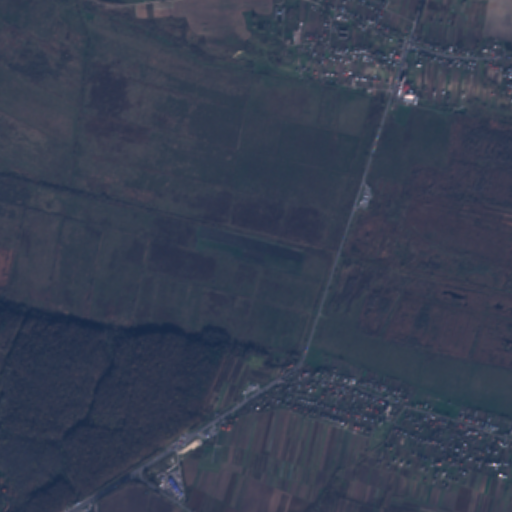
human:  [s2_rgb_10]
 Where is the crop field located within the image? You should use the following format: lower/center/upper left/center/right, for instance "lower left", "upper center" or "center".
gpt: The crop field is located in the upper of the image.
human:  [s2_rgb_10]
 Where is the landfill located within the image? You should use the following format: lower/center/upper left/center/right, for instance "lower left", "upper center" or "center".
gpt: There is no landfill in the image.